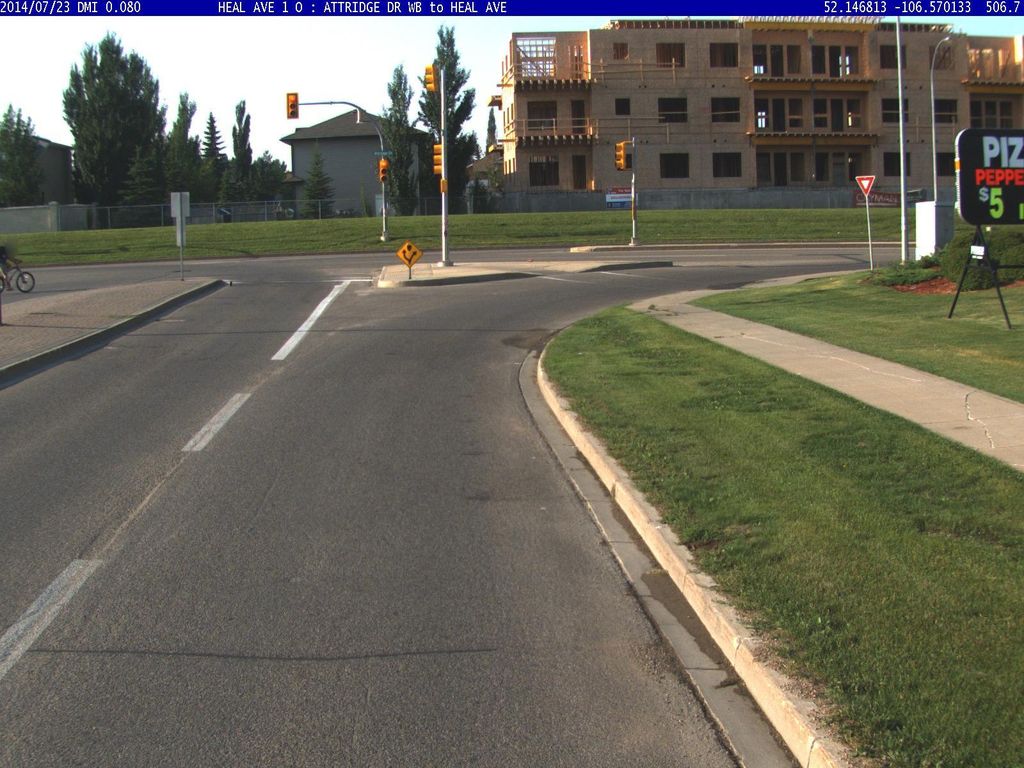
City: saskatoon